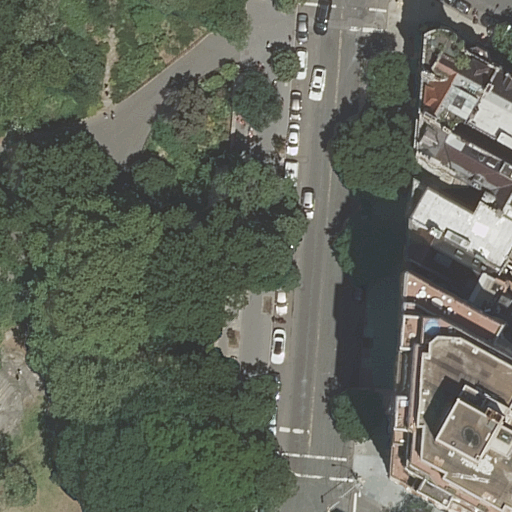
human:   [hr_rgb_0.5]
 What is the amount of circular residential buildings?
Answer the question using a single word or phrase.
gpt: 0

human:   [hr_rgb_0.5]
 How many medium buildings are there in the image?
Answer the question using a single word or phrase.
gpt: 4

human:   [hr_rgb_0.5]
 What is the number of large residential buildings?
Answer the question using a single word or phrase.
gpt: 0

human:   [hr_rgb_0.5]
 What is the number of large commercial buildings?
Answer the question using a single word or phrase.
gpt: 0

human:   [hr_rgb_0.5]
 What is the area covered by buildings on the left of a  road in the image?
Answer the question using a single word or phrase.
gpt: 212m2

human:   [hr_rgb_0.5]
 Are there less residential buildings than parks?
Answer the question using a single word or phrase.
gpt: no

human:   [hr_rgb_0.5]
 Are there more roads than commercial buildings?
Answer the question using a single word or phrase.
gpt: yes

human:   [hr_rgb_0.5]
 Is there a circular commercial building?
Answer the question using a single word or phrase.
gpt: no

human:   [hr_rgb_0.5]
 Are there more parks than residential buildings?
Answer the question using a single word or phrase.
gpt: no

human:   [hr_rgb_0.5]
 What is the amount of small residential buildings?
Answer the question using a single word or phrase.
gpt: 2

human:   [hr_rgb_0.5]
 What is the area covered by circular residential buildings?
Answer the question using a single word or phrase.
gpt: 0m2

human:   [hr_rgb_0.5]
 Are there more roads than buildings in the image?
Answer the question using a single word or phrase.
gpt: no

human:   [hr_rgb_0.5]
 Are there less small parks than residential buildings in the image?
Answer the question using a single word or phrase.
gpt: yes

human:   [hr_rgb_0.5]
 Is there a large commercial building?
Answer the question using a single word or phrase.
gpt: no

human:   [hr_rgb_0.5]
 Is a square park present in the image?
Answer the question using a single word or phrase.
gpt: no

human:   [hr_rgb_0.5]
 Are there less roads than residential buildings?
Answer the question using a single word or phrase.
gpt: yes

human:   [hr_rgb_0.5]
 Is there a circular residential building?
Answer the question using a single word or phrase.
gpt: no

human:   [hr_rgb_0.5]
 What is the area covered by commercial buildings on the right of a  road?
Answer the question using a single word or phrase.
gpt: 0m2

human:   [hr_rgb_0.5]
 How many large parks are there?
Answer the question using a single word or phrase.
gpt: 0

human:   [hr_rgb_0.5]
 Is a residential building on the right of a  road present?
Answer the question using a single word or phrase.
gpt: yes

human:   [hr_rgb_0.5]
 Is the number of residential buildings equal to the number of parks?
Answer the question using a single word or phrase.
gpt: no

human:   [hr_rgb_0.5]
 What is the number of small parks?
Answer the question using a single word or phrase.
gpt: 0

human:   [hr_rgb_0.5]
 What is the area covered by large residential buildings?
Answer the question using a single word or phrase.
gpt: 0m2

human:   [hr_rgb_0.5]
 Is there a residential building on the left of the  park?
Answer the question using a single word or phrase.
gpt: yes

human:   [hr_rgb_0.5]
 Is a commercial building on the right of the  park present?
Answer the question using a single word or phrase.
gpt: no

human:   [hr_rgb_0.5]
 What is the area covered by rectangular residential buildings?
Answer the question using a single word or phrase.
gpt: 305m2

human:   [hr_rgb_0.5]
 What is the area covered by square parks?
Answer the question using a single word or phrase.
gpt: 0m2

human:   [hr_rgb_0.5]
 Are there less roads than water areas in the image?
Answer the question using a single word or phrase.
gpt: no

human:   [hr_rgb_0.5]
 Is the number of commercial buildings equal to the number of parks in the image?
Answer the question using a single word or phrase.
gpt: no

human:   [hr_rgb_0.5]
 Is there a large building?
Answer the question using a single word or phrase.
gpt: no

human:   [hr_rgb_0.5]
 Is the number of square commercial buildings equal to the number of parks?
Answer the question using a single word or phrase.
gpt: no

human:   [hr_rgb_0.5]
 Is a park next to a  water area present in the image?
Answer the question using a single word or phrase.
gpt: no

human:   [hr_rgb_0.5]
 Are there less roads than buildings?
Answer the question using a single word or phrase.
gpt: yes

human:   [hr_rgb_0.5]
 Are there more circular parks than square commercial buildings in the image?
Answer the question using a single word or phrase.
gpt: no

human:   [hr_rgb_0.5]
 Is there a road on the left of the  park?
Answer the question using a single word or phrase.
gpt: yes

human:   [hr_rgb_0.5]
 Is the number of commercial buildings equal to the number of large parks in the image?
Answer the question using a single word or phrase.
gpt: yes